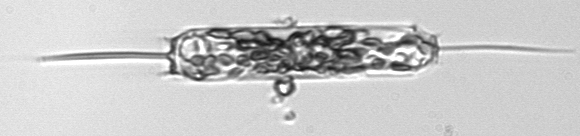
Label: Ditylum_brightwellii